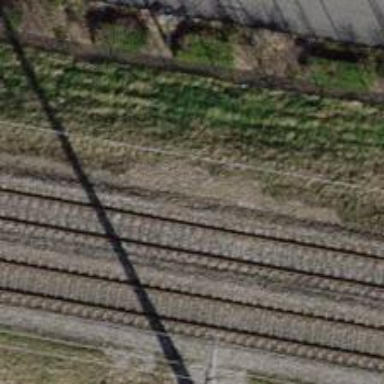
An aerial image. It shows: Power pole.